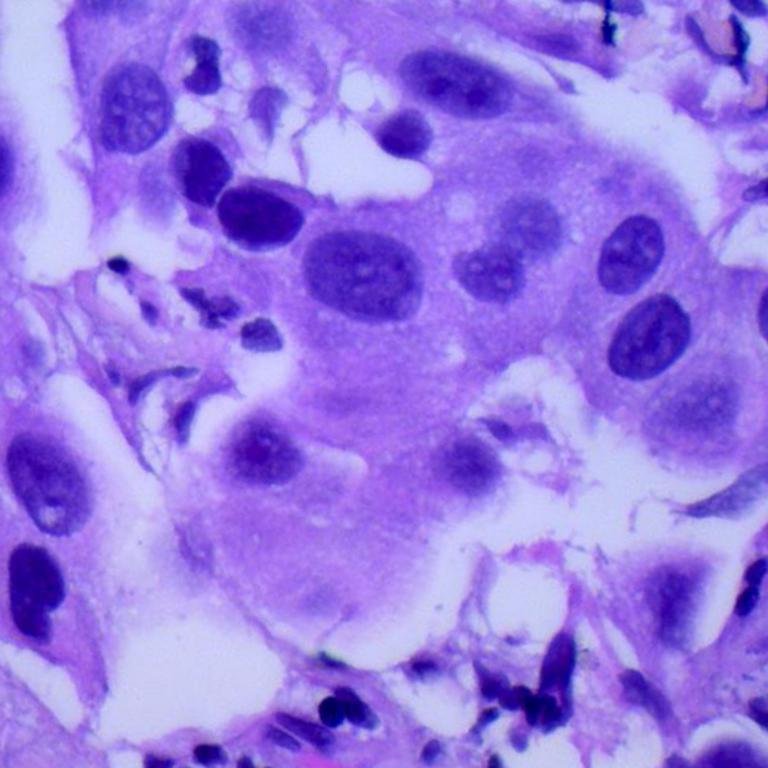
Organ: lung
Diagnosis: adenocarcinomas